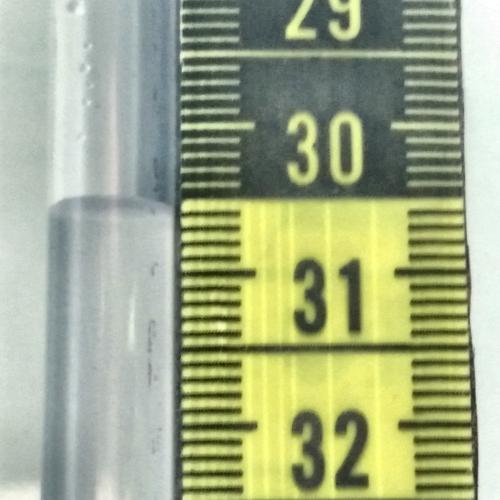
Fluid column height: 30.5 cm